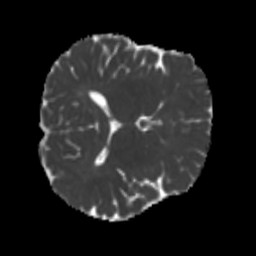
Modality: MD
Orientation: axial
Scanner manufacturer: siemens
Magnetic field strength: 3 T
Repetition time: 4 s
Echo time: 0.0594 s